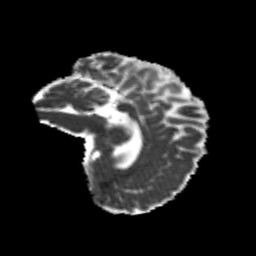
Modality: MD
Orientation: sagittal
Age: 22
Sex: female
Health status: healthy
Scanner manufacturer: philips
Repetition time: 7.39 s
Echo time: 0.08599 s